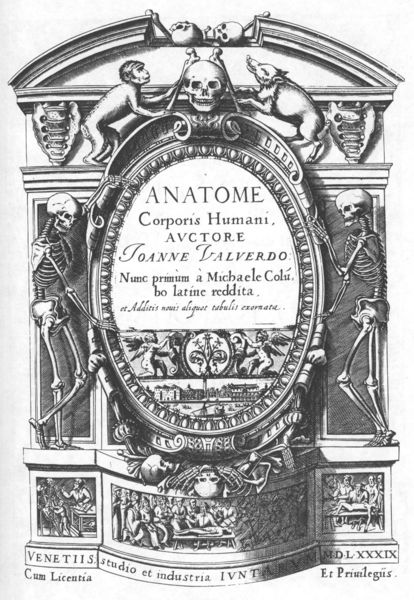
Titel: Anatome corporis humani
Schlagwörter: körper, menschen, anatomie, schädel, oval, affe, venedig, knochen, schwein, buch, illustration, medizin, einband, skelett, totenschädel, latein, 1589, auctore, valverdo